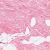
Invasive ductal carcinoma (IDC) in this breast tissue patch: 0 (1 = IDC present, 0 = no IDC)